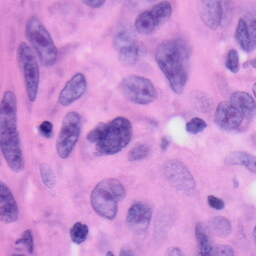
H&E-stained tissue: Skin